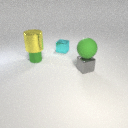
small green metal cylinder behind small gray metal cube